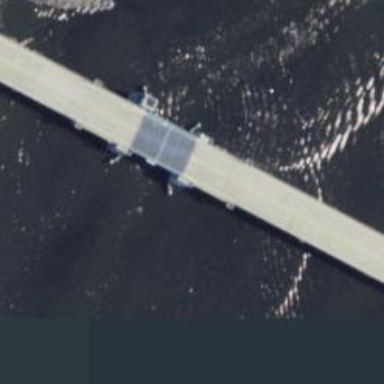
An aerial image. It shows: Secondary road passing over movable bascule bridge.